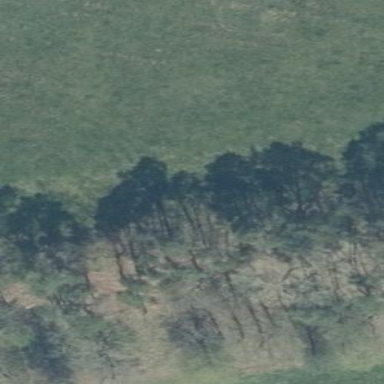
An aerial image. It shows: Forest area.